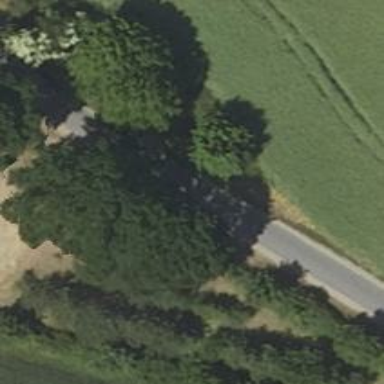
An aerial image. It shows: Row of deciduous broadleaved trees.